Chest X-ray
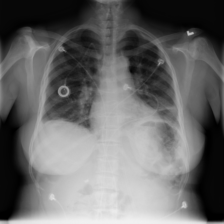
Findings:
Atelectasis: negative
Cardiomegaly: negative
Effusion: negative
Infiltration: negative
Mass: negative
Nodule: negative
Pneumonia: negative
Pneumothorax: negative
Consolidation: negative
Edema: negative
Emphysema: negative
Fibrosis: negative
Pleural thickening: negative
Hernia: negative